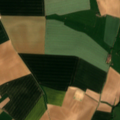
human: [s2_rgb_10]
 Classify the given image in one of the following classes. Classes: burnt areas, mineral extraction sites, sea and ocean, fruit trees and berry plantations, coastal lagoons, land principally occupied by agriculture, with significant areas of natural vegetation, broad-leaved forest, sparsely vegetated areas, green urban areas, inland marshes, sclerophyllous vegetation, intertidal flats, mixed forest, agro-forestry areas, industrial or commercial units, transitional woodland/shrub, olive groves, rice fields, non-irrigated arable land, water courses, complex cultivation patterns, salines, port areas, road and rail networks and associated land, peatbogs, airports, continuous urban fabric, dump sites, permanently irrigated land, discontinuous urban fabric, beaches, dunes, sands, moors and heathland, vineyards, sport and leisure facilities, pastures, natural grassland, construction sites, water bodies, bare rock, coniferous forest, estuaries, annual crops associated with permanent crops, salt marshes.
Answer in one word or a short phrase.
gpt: non-irrigated arable land, pastures